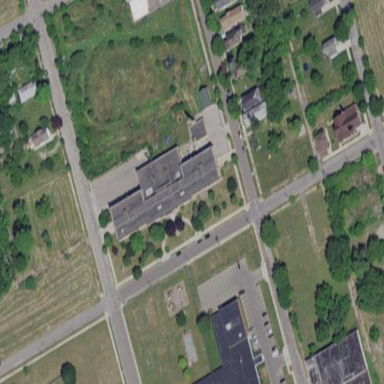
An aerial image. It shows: School building.